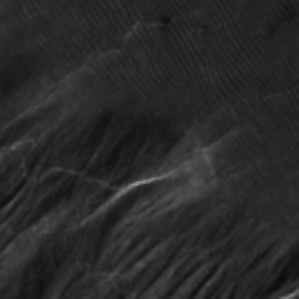
Label: frost